Question: I am having issues when I want to assign UIPicker as inputView of UITextField. It shows error " ". Please help as I think it is not related to property sythesizing.
I have added my code below:
'''
@interface DriverWaitingDetails : UIViewController<UITextFieldDelegate,UIPickerViewDataSource, UIPickerViewDelegate>
{
IBOutlet UILabel *baseLabel;
IBOutlet UITableView *driverTableView;
IBOutlet UIPickerView *basePicker;
}
@property(nonatomic, retain) IBOutlet UIPickerView *basePicker;
@property(nonatomic,retain)IBOutlet UILabel *baseLabel;
@property(nonatomic,retain)IBOutlet UITableView *driverTableView;
@end
'''
Implementation Code:-
'''
-(void)viewDidLoad
{
basePicker=[[UIPickerView alloc] initWithFrame:CGRectMake(0,100,320, 500)];
self.navigationItem.title=@"Driver Table";
baseLabel.userInteractionEnabled = YES;
basePicker.delegate = self;
basePicker.dataSource = self;
[basePicker setShowsSelectionIndicator:YES];
baseLabel.inputView=nil;
[super viewDidLoad];
}
'''
Attached Screenshot:-

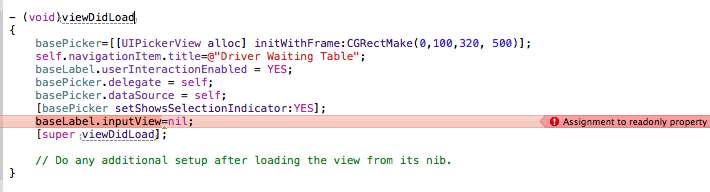
Answer: You are setting the input view of 'UILabel'.
You declared baseLabel as 'UILabel' not 'UITextField'.
'''
IBOutlet UILabel *baseLabel;
'''